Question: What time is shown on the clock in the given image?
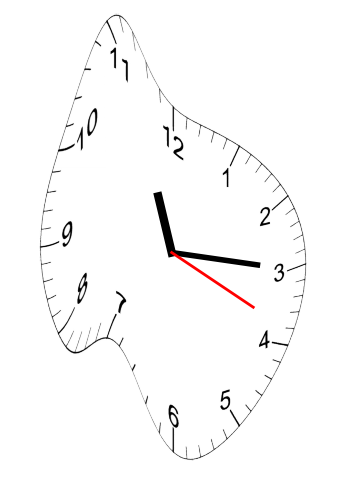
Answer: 11:15:19